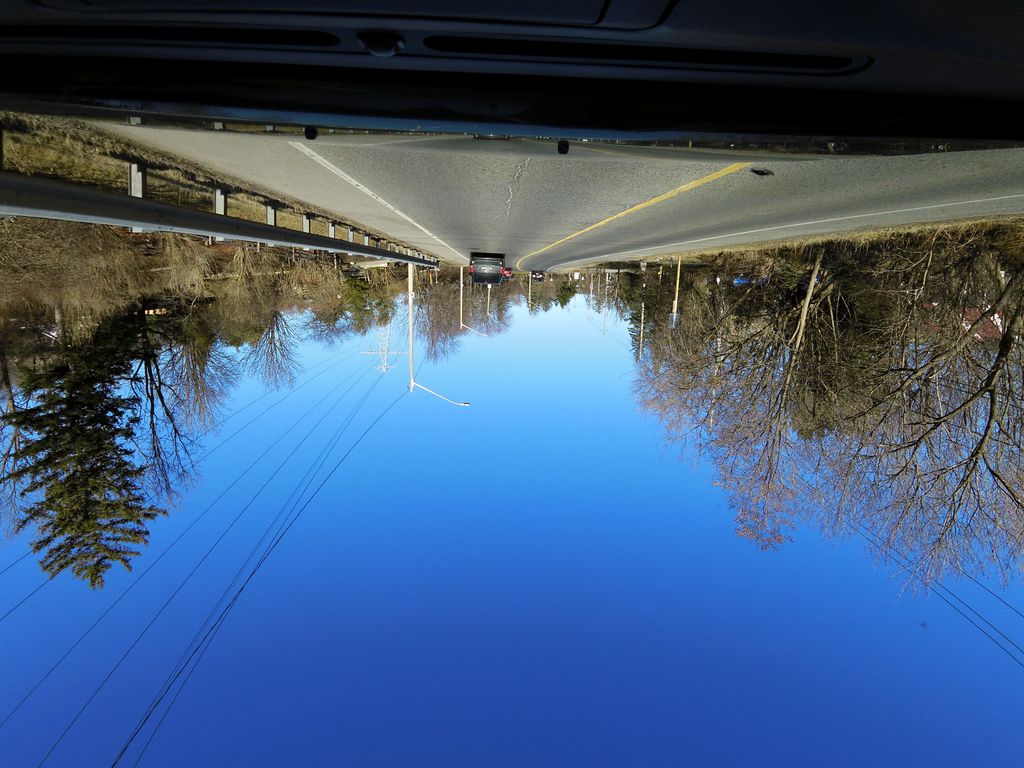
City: hamilton